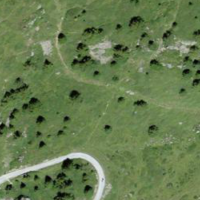
EUNIS habitat code: 26
Species observed at this site:
Callophrys rubi